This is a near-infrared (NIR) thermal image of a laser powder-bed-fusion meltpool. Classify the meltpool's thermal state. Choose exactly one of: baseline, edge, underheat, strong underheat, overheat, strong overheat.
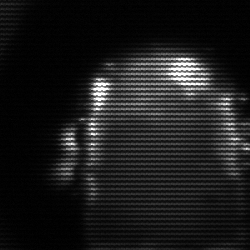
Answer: baseline